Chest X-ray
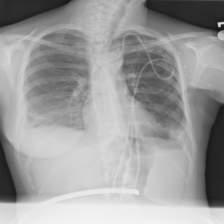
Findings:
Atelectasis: negative
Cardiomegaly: negative
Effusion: negative
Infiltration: negative
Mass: negative
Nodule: negative
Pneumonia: negative
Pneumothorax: negative
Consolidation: negative
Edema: negative
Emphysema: negative
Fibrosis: negative
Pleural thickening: positive
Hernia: negative